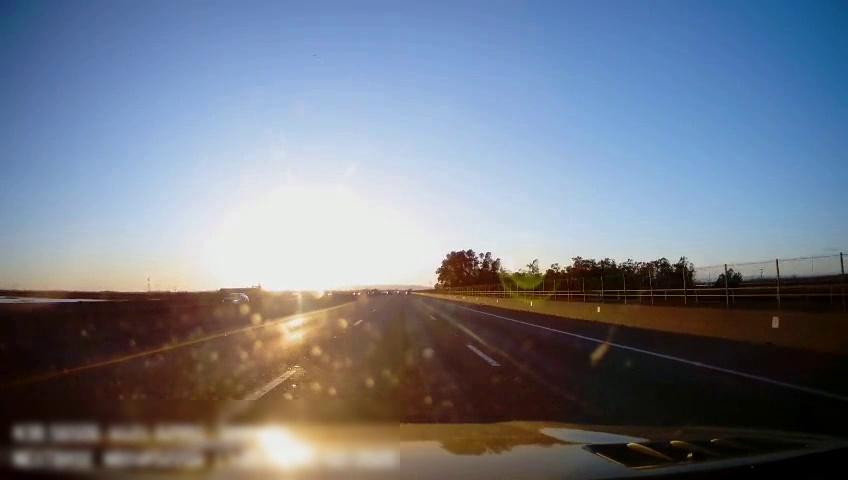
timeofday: Day
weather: Sunny
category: Drivable Space
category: Vehicles | Car
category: Lanes | Alternate Lane
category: Lanes | Current Lane
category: Lanes | Current Lane
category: Lanes | Alternate Lane